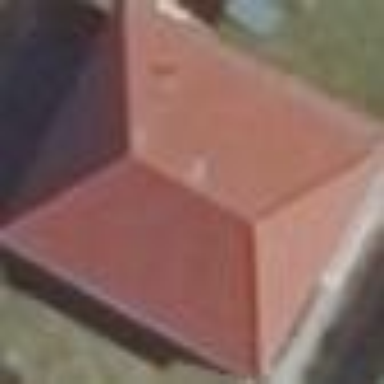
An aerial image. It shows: Building with hipped roof.